Field crop: tomato
Growth stage: 1
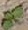
Species: solanum